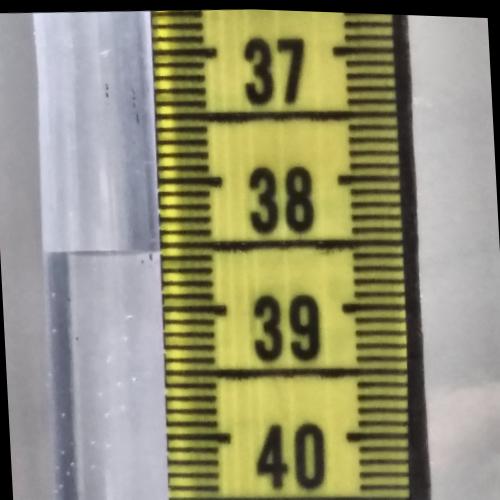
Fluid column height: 38.6 cm